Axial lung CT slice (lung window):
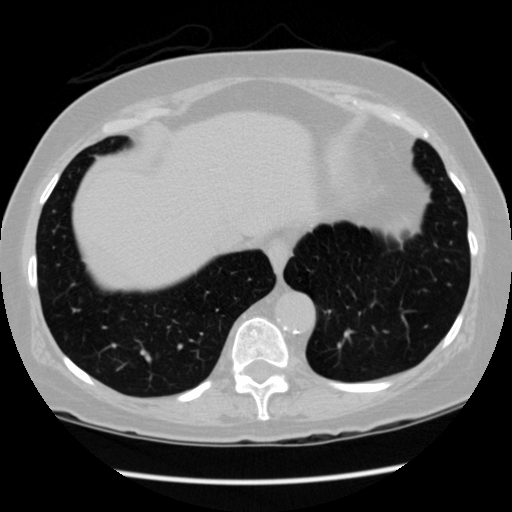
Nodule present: no